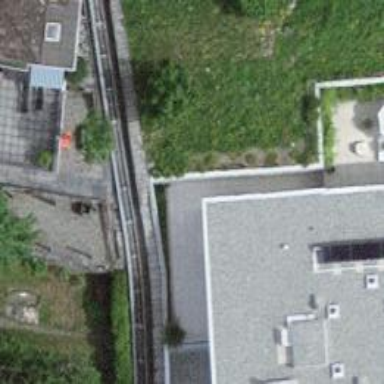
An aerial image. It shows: Funicular railway.